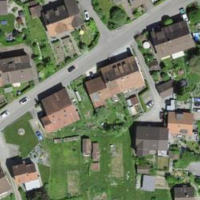
EUNIS habitat code: 55
Species observed at this site:
Nicandra physalodes